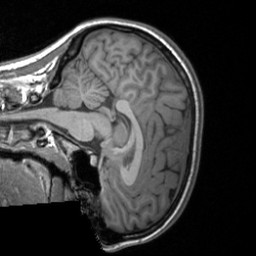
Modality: T1w
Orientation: sagittal
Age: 22
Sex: female
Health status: healthy
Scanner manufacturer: siemens
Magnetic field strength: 3 T
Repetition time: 1.9 s
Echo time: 0.00226 s